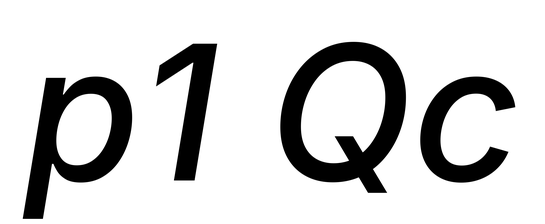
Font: Inter-Italic_Medium_Italic